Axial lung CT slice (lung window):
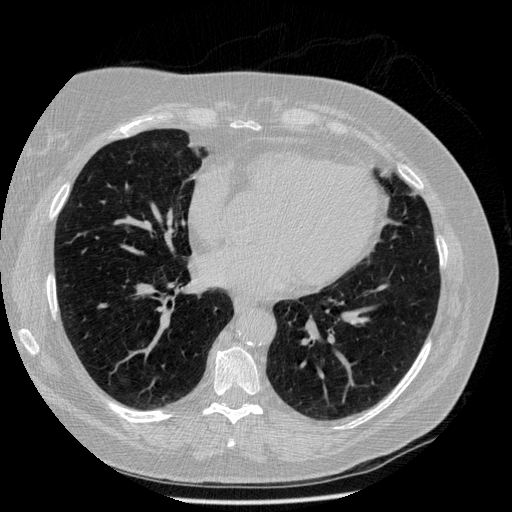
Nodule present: no